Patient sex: M
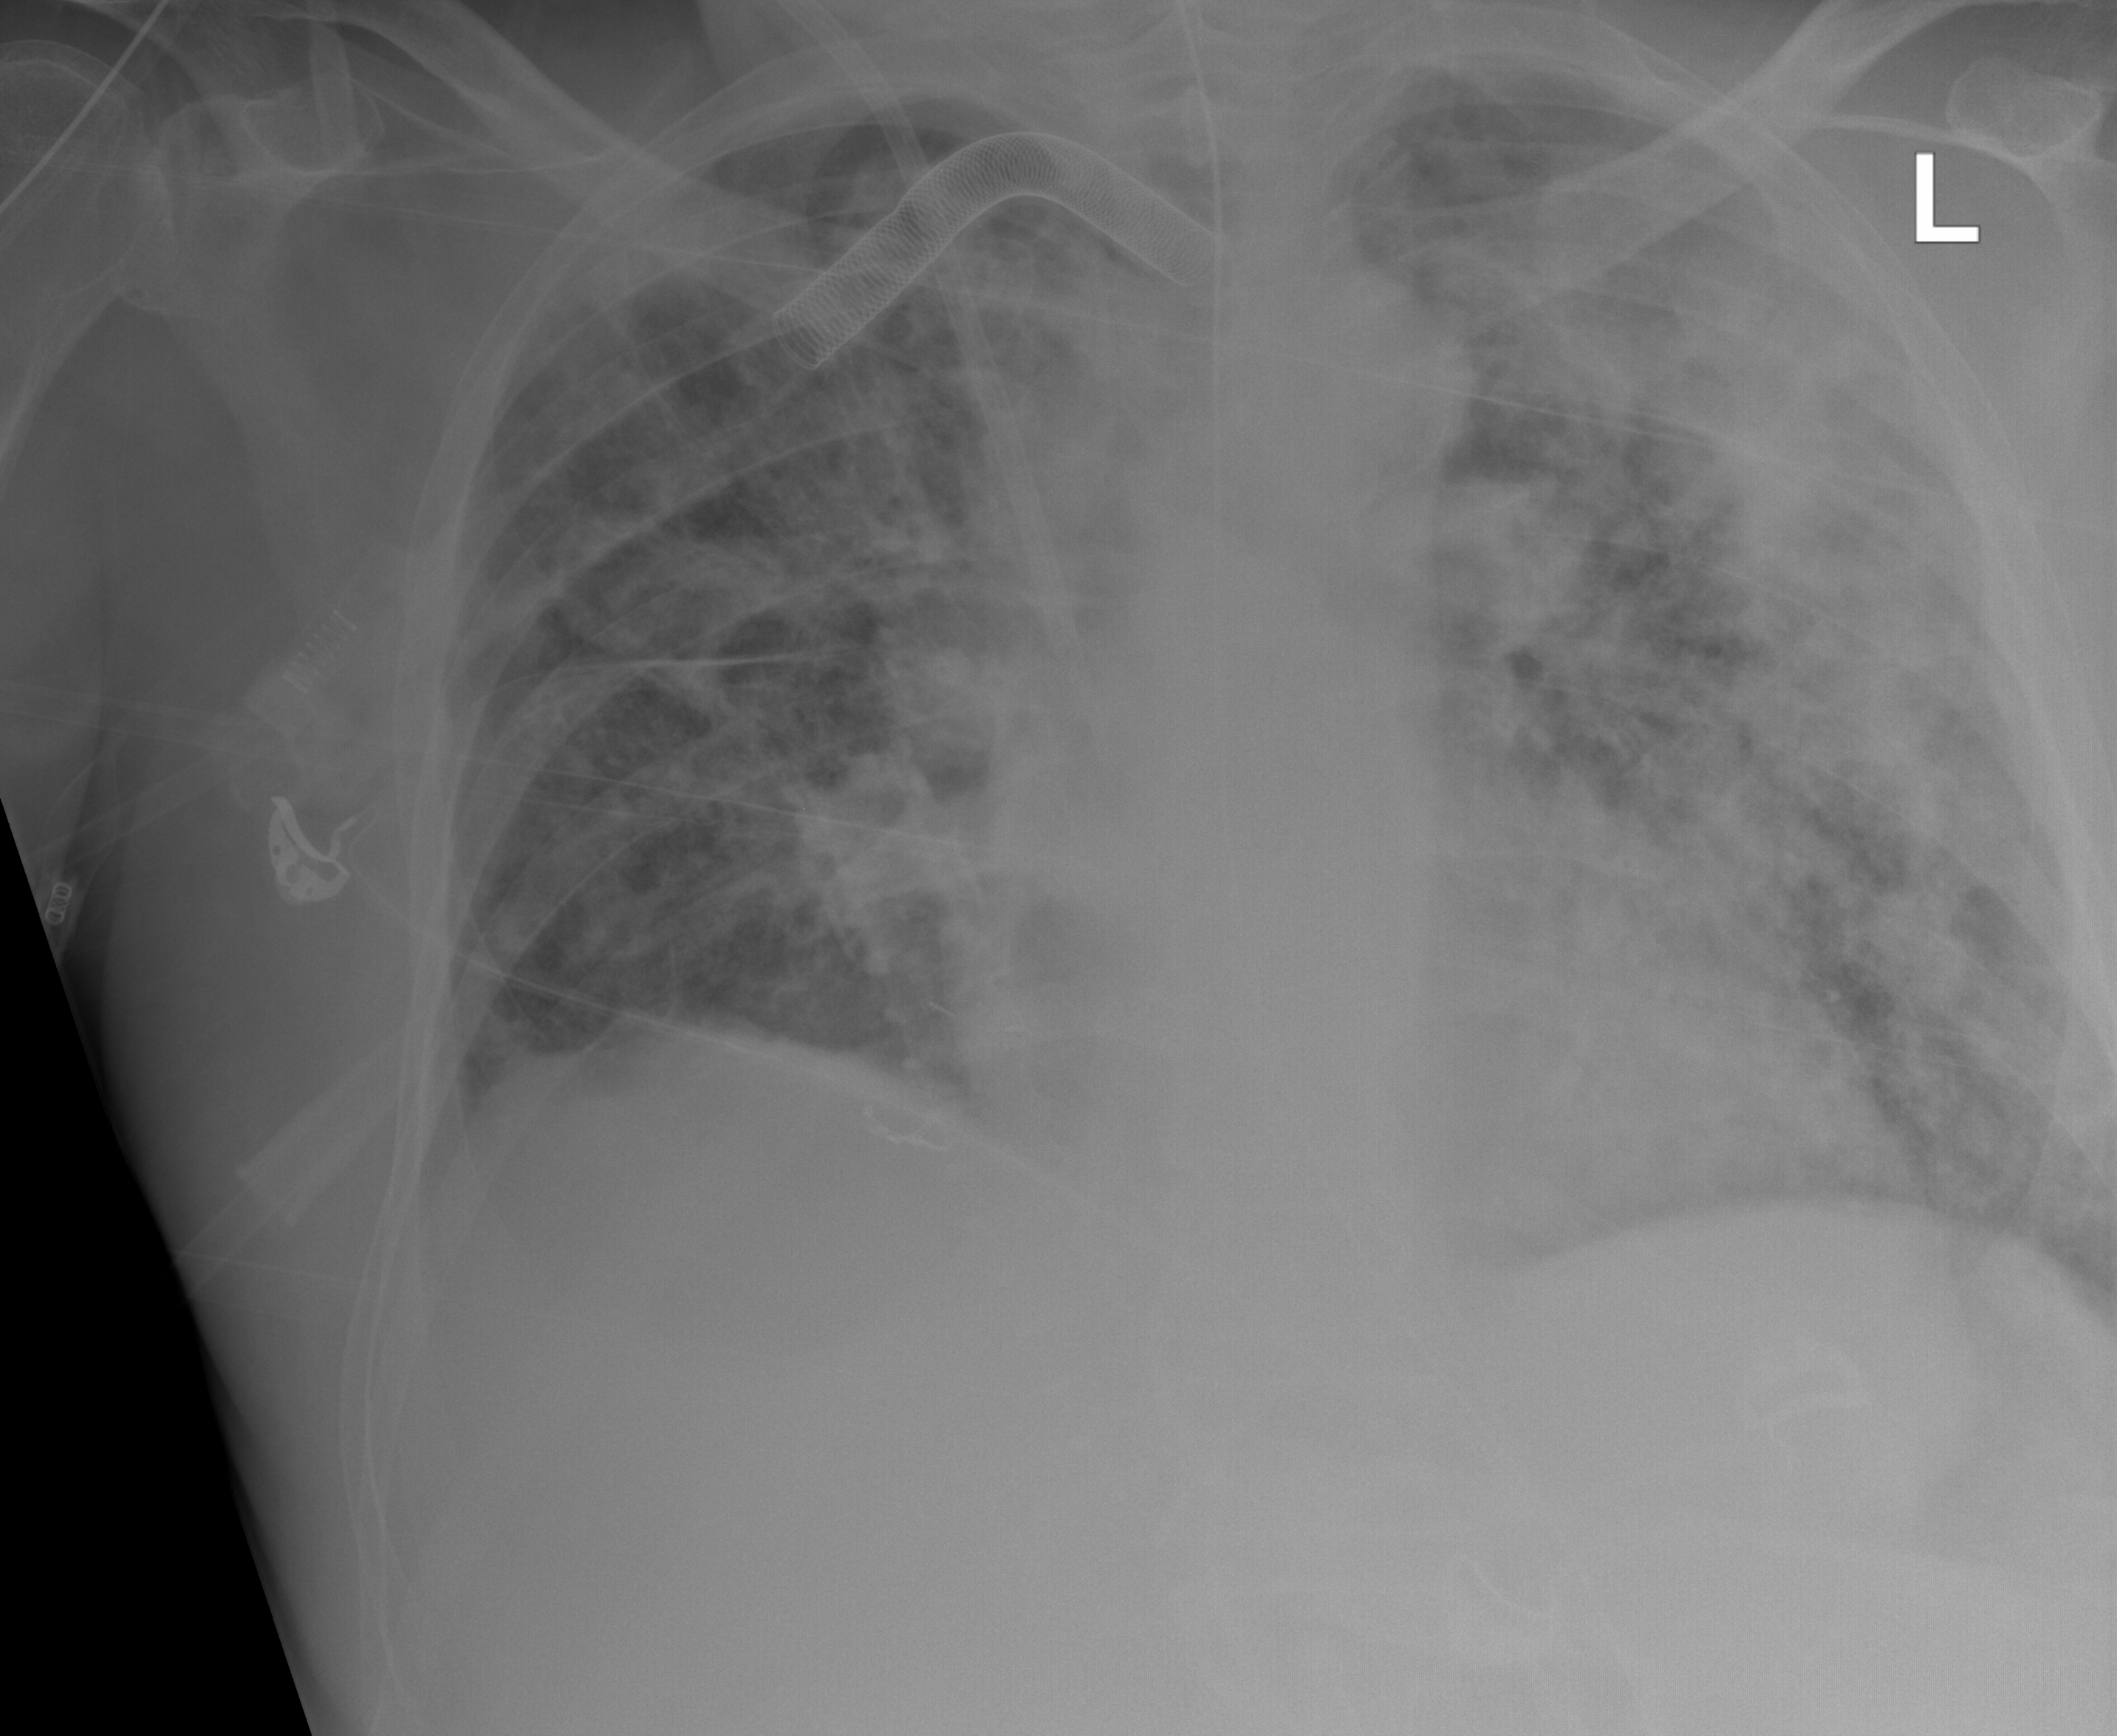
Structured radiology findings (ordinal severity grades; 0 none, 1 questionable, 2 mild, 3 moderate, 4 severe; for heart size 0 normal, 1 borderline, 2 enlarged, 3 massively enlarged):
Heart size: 0
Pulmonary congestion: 0
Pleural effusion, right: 2
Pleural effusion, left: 2
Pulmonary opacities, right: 3
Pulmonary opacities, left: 4
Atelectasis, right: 2
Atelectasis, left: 2